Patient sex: M
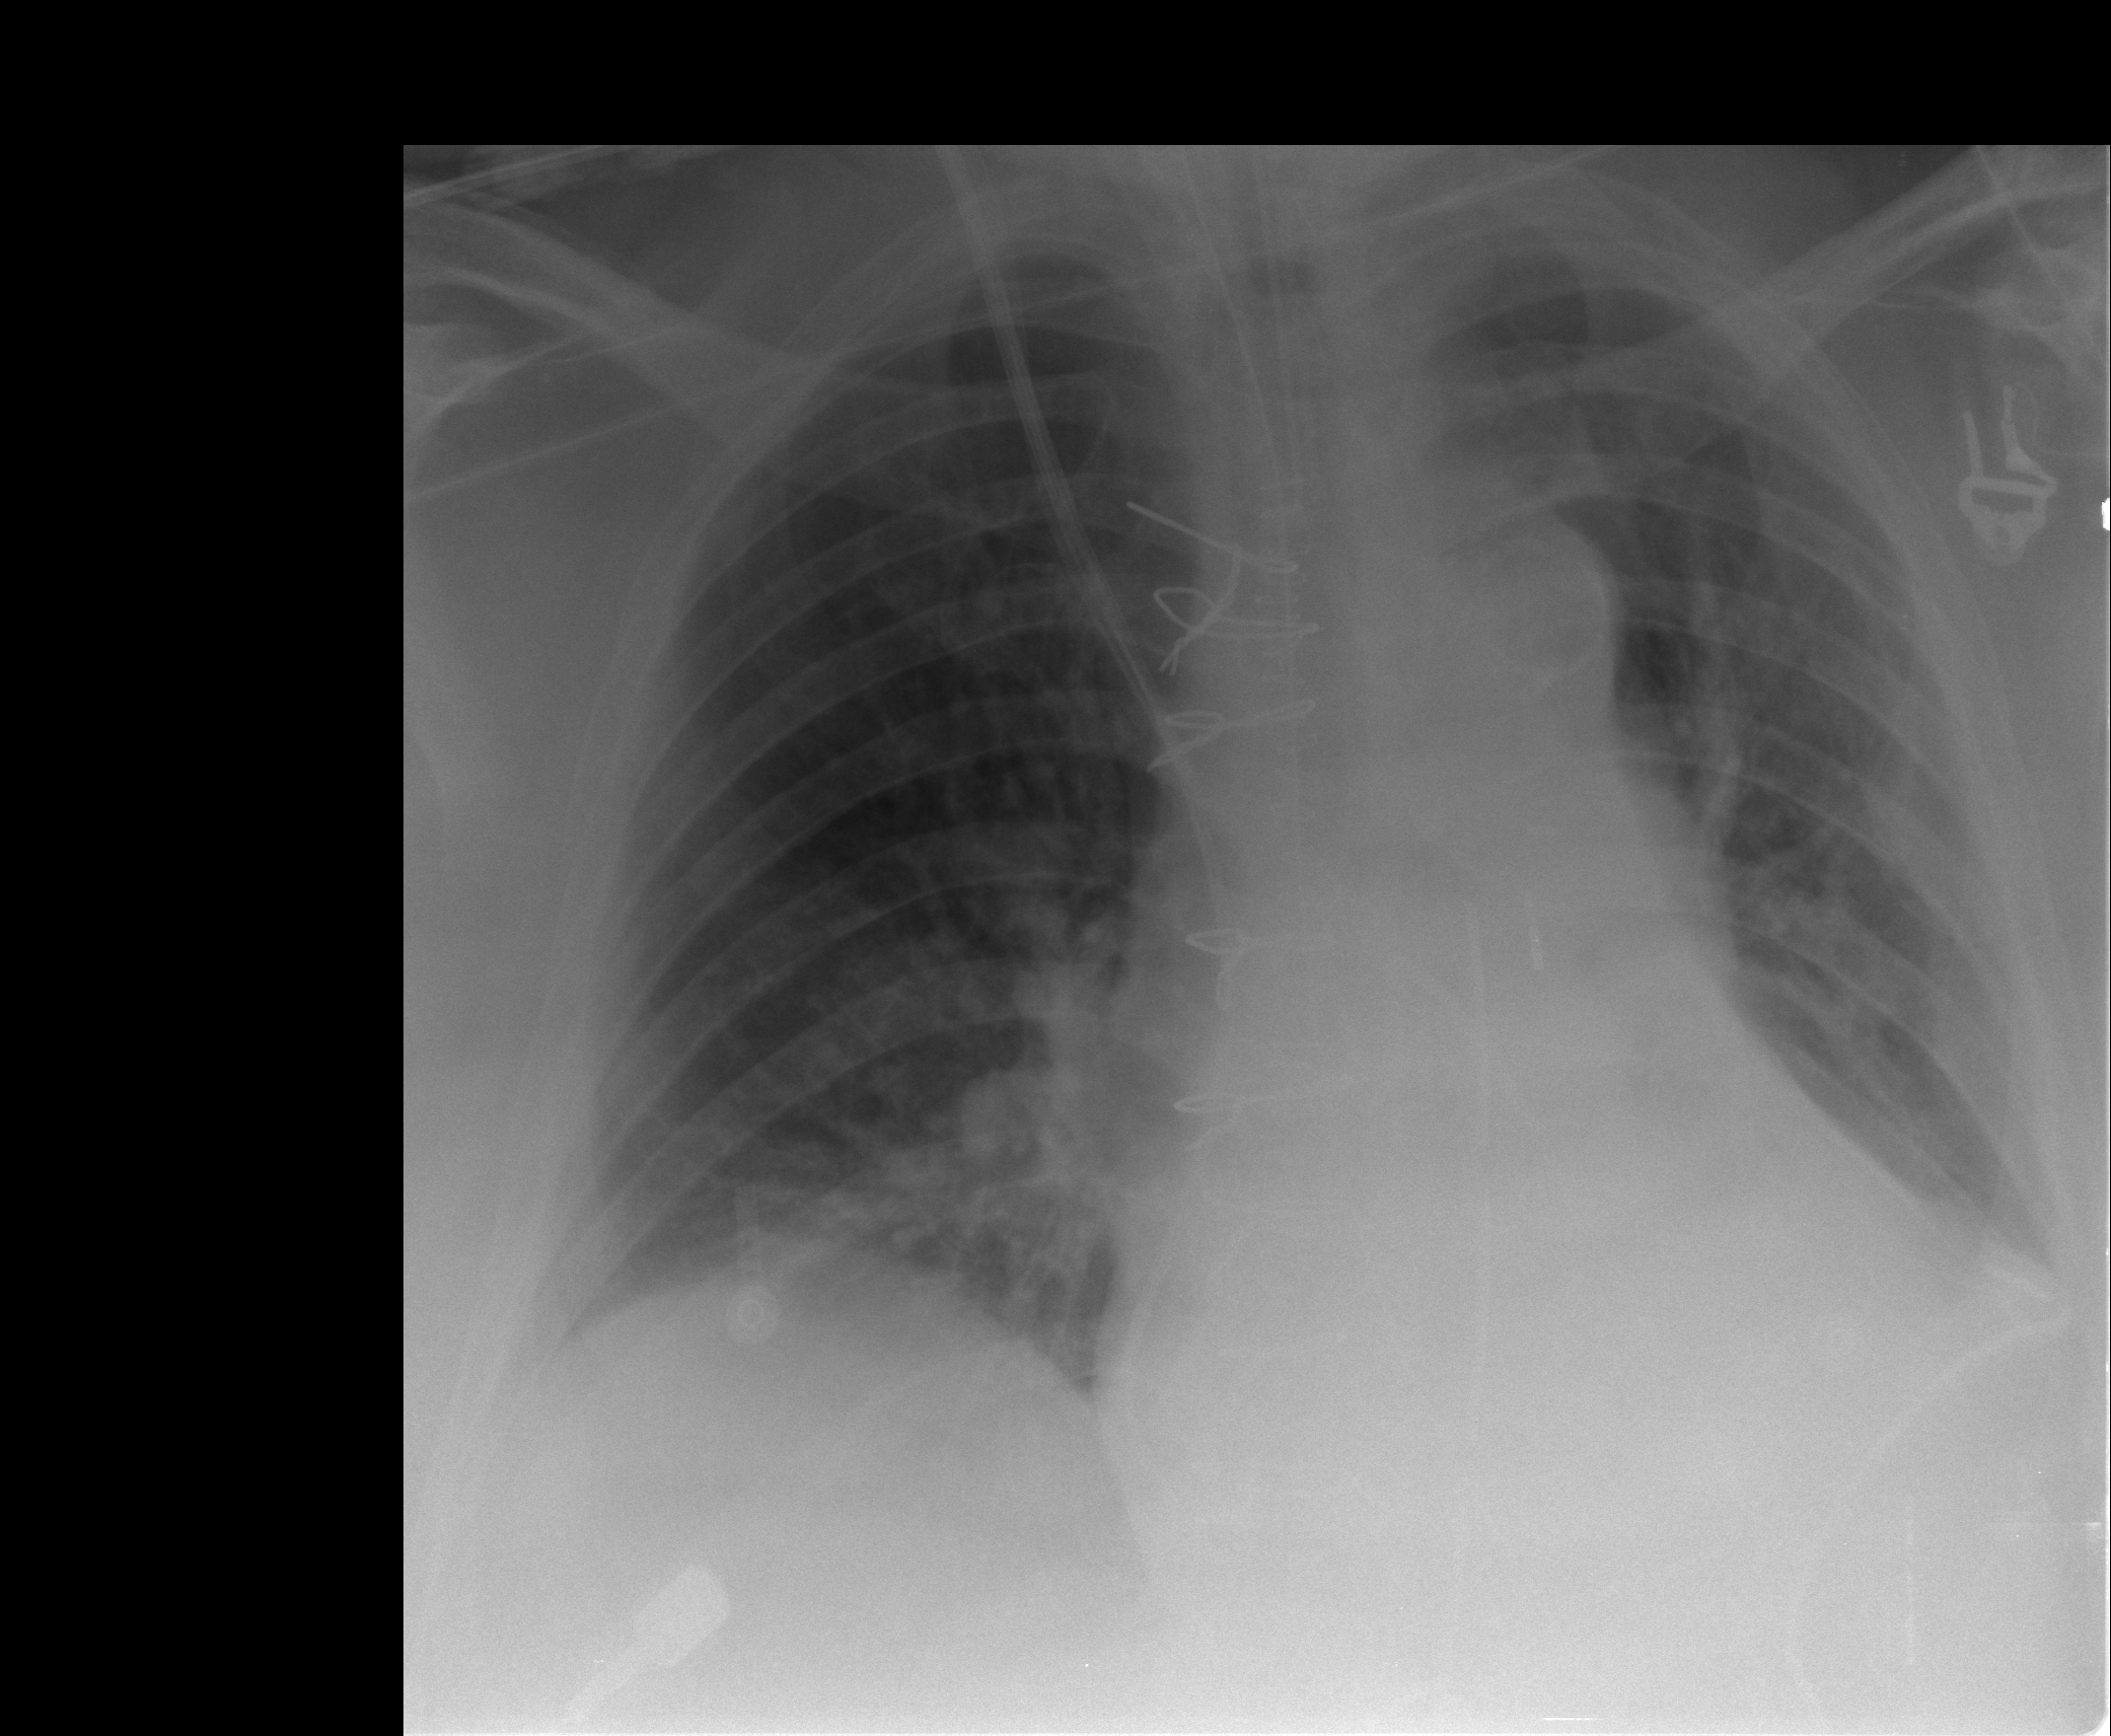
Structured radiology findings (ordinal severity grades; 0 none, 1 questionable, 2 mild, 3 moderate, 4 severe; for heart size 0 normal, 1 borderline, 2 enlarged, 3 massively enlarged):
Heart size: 0
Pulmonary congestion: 0
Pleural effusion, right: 1
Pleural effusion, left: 2
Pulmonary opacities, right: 0
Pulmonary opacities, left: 0
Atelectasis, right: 2
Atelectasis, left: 2